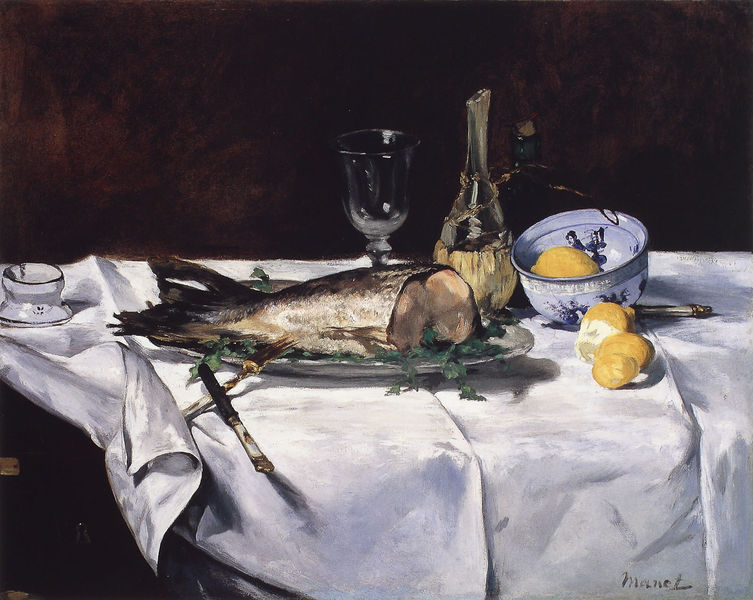
Titel: Stilleben mit Lachs
Künstler: Édouard Manet
Institution: Vermont, Shelburne Museum
Schlagwörter: grün, glas, tisch, flasche, messer, schale, schüssel, teller, tischdecke, tischtuch, decke, stillleben, wein, tasse, platte, weinglas, karaffe, fisch, zitrone, gabel